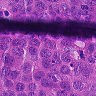
Metastatic tissue present: yes